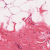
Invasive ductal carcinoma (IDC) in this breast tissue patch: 0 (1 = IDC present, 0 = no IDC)